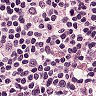
Metastatic tissue present: no